Field crop: maize
Growth stage: 2
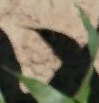
Species: maize